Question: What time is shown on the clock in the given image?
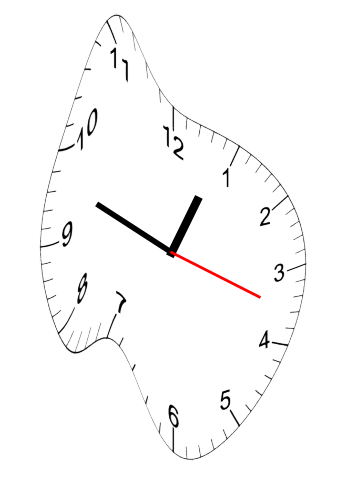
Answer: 12:48:18